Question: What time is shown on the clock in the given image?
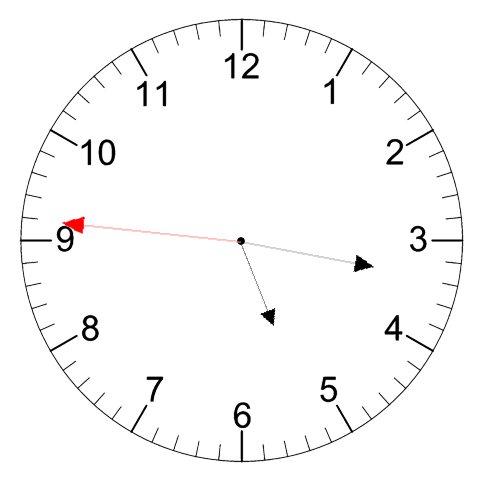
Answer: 05:16:46